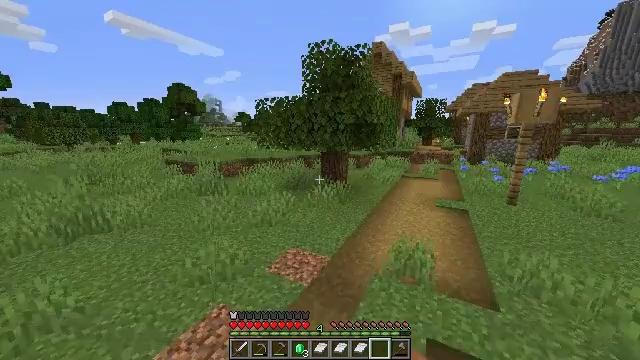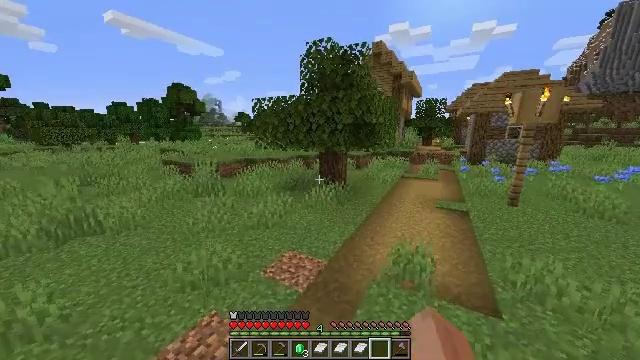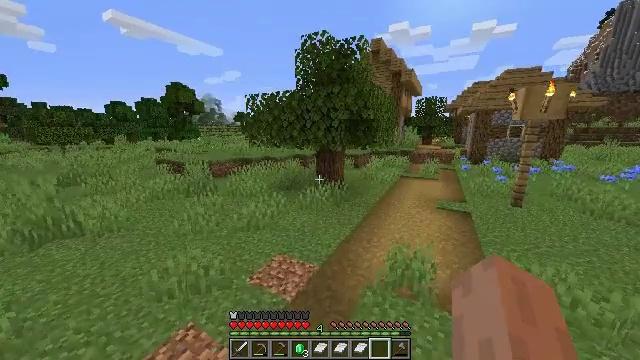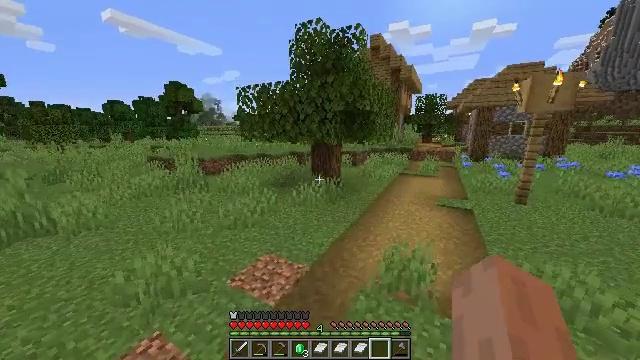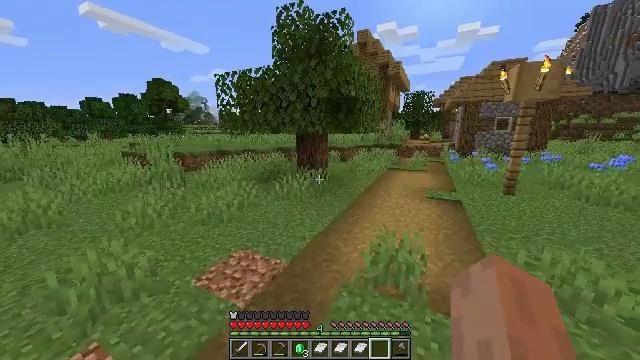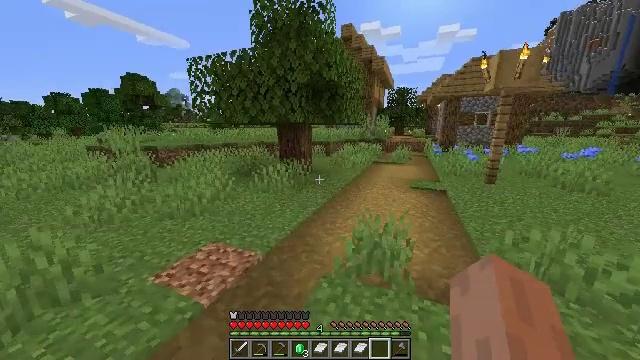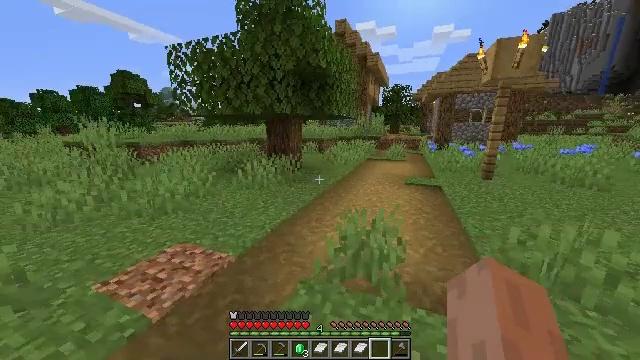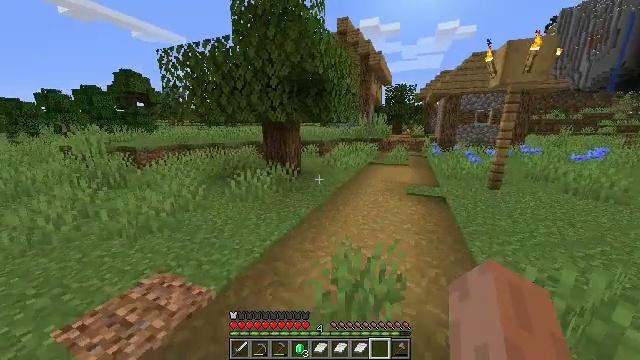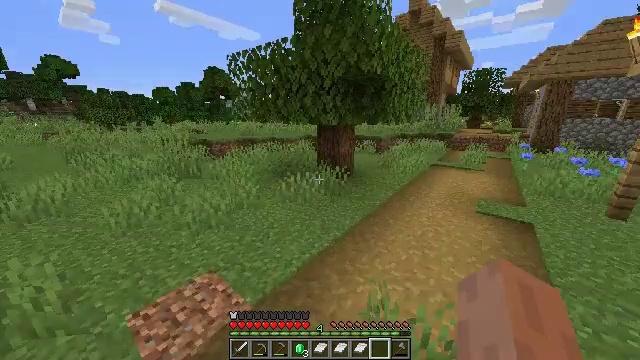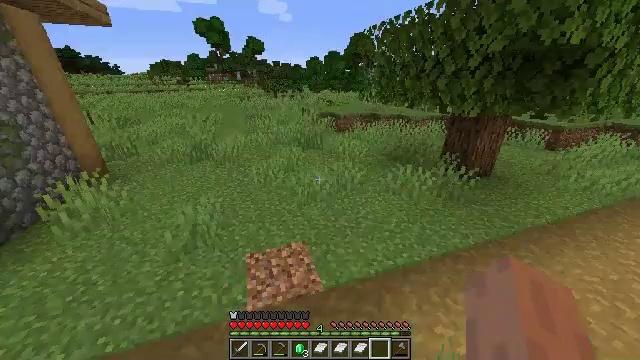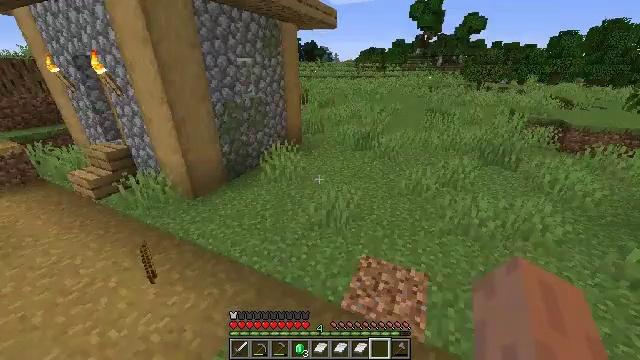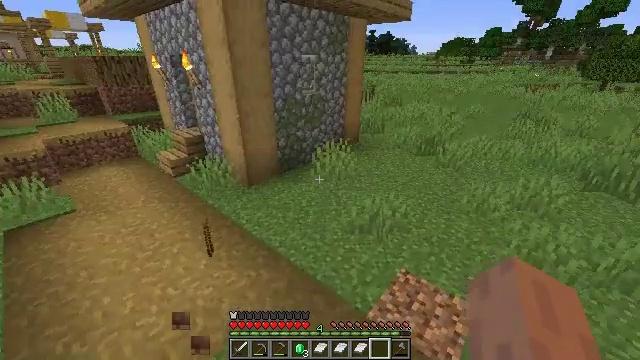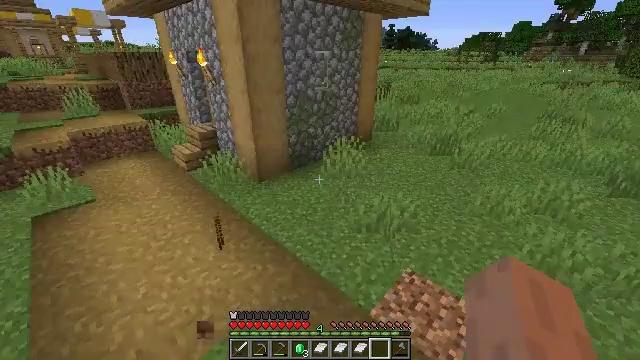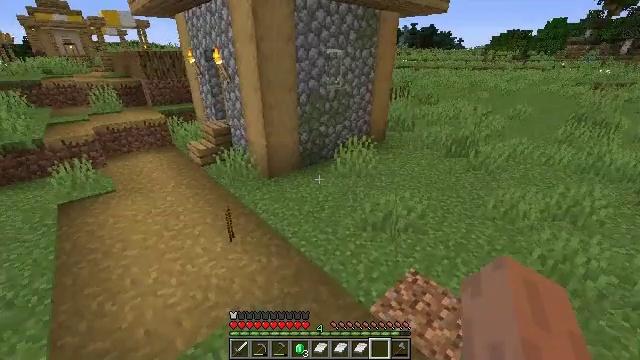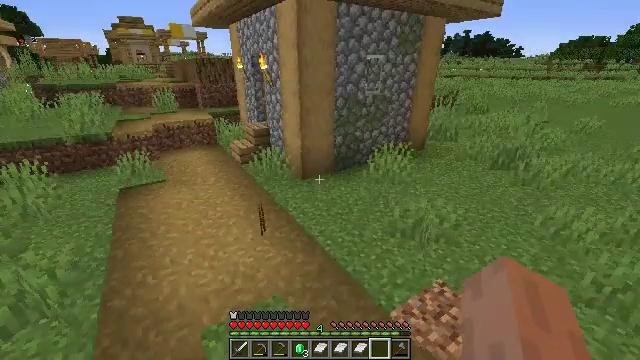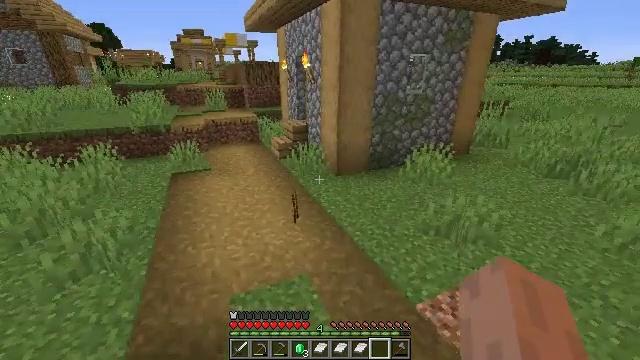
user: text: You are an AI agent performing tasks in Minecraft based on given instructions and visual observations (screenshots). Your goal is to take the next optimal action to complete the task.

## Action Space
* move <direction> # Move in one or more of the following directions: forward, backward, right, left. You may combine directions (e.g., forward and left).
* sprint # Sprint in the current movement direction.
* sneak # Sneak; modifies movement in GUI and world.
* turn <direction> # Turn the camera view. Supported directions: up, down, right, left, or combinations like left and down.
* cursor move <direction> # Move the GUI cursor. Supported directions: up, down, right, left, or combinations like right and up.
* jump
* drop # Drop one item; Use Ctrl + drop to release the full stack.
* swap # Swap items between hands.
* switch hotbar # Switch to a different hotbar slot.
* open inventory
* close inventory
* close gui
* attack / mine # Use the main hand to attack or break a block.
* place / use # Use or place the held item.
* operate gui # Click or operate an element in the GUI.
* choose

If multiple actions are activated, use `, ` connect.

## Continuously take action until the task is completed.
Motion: motion action
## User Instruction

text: Mine the yellow bed to pick it up.
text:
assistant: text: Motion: move forward and move right, sprint, jump
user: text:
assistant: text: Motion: move forward and move right, sprint, jump
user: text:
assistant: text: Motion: move forward and move right, sprint, jump
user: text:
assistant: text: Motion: move forward and move right, sprint, turn right, jump
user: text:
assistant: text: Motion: move forward and move right, sprint, turn right, jump
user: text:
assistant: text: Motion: move forward and move right, sprint, turn right, jump
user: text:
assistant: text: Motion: move forward and move right, sprint, jump
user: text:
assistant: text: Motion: move forward, sprint, turn left and down, jump
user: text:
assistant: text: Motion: turn left and down
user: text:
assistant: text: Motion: turn left and down
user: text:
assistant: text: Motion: turn left
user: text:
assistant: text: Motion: turn left
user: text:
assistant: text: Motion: move left, turn left
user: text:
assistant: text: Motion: move left, turn left and up
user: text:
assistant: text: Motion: move left, turn left and up
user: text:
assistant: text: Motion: move left, turn left
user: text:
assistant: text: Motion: move left
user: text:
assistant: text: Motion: move left
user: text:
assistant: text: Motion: move forward and move left
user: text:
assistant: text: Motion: move forward and move left
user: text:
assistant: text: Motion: move forward and move left
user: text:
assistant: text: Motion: move forward and move left, turn right
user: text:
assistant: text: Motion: move forward
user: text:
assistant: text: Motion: move forward
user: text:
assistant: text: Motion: move forward, sprint
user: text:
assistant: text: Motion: move forward, sprint, turn right
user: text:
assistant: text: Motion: move forward, sprint
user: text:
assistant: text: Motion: move forward, sprint
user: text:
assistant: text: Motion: move forward, sprint, turn right
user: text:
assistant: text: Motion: move forward, sprint, turn right